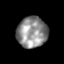
Tissue: skin
Cell type: Epithelial cells
Senescence score: 0.2669
Nuclear area (px): 917
Mean DAPI intensity: 141.977